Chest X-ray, PA view. Patient: 65 years old, sex M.
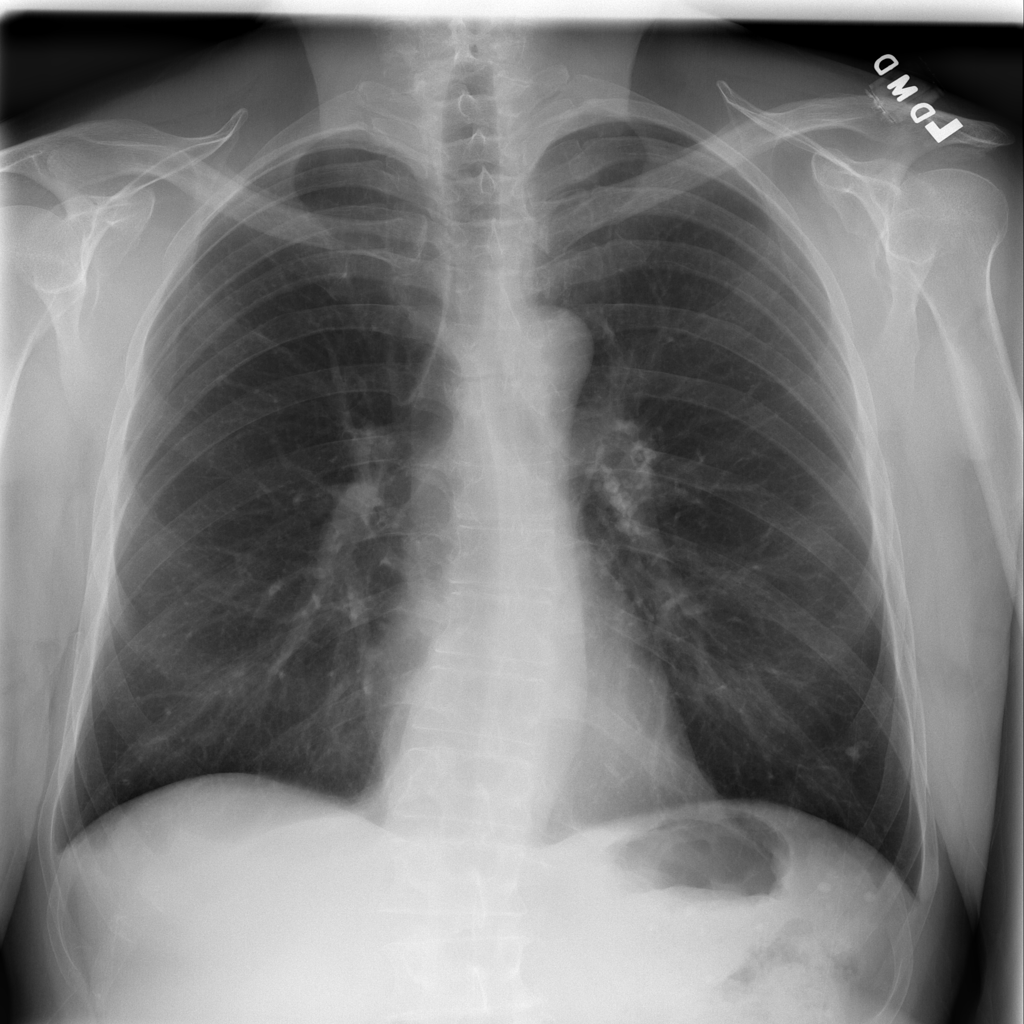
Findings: No Finding